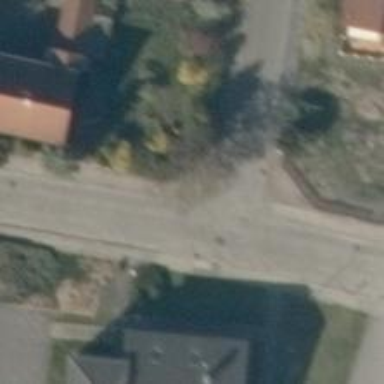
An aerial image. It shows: Residential road.